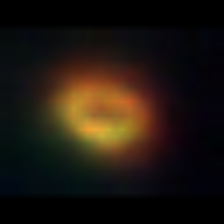
Taxon: NanoPlankton
Group: Other